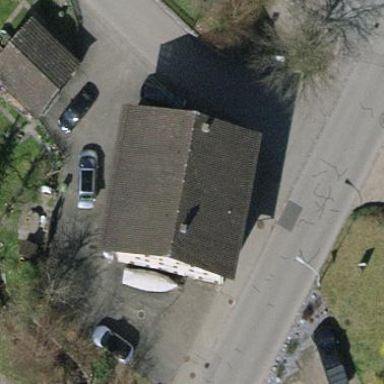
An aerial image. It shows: Detached building.